Question: how to customise 'autocompletetextview' drop-down background like this image

currently i'm using 'recyclerView'and custom adapter with filterable but i need to visible and hide recyclerview and it manage to hard that's why i finding solution for customise 'autocompletetextview' dropdown background , any help can appreciative,Thank you in advance
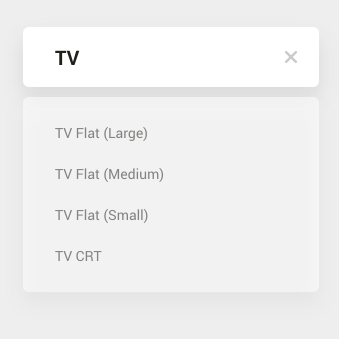
Answer: Here is the relevant code that I used.
The trick to this one is that I had to set my font to both mAutoCompleteTextView and tvAutocompleteListItem in my Activity.
I set the background of mAutoCompleteTextView to be R.drawable.autocomplete_dropdown. In that drawable the important line is
'''
<stroke
android:width="0dip"
android:color="@color/cp_green" />
'''
The radius was set in R.drawable.autocomplete_dropdown like this:
'''
<corners
android:radius="20dip"/>
'''
'''
private void setAutoCompleteListener() {
mAutoCompleteTextView.setDropDownBackgroundDrawable(
mContext.getResources().getDrawable(R.drawable.autocomplete_dropdown));
mAutoCompleteTextView.setAdapter(
new AutoCompleteAdapter(mContext, R.layout.autocomplete_list_item, mLatLng));
mAutoCompleteTextView.setOnItemClickListener(new AdapterView.OnItemClickListener() {
@Override
public void onItemClick(AdapterView<?> adapterView, View view, int i, long l) {
String autoCompleteText = (String) adapterView.getItemAtPosition(i);
mAutoCompleteTextView.setText(autoCompleteText);
initiateSearch();
hideKeyboard();
}
});
mAutoCompleteTextView.addTextChangedListener(new TextWatcher() {
@Override
public void beforeTextChanged(CharSequence charSequence, int i, int i2, int i3) {
}
@Override
public void onTextChanged(CharSequence charSequence, int i, int i2, int i3) {
}
@Override
public void afterTextChanged(Editable editable) {
if (editable.length() > 0) {
mClearTextIcon.setVisibility(View.VISIBLE);
} else {
mClearTextIcon.setVisibility(View.INVISIBLE);
}
}
});
}
public void applyFonts() {
Log.d(TAG, "Applying Fonts.");
FontHelper.applyFont(findViewById(R.id.rlMap), mContext);
font = Font.getInstance(getApplicationContext());
mAutoCompleteTextView.setTypeface(font.mAvenirLTStandardLight);
LayoutInflater inflater = (LayoutInflater) getBaseContext().getSystemService(Context.LAYOUT_INFLATER_SERVICE);
View view = inflater.inflate(R.layout.autocomplete_list_item, null);
TextView tvAutocompleteListItem = (TextView) view.findViewById(R.id.tvAutocompleteListItem);
tvAutocompleteListItem.setTypeface(font.mAvenirLTStandardLight);
}
'''
'''
<?xml version="1.0" encoding="UTF-8"?>
<shape xmlns:android="http://schemas.android.com/apk/res/android">
<solid
android:color="@color/white" />
<stroke
android:width="0dip"
android:color="@color/cp_green" />
<corners
android:radius="20dip"/>
<padding
android:left="25dip"
android:top="10dip"
android:right="25dip"
android:bottom="10dip" />
</shape>
'''
'''
<?xml version="1.0" encoding="utf-8"?>
<TextView xmlns:android="http://schemas.android.com/apk/res/android"
android:layout_width="match_parent"
android:layout_height="wrap_content"
android:background="@color/white"
android:textColor="@color/gray_text"
android:textSize="14sp"
android:layout_marginStart="25dp"
android:layout_marginEnd="25dp"
android:paddingTop="10dp"
android:paddingBottom="10dp"
android:id="@+id/tvAutocompleteListItem"/>
'''
'''
<RelativeLayout
android:layout_width="match_parent"
android:layout_height="wrap_content"
android:background="@drawable/search"
android:id="@+id/search"
android:paddingTop="8dp"
android:paddingBottom="8dp"
android:paddingStart="10dp"
android:paddingEnd="10dp">
<RelativeLayout
android:layout_width="match_parent"
android:layout_height="44dp"
android:background="@drawable/search_bar"
android:id="@+id/search_bar">
<ImageButton
android:layout_width="wrap_content"
android:layout_height="wrap_content"
android:background="@drawable/logo_image"
android:layout_centerVertical="true"
android:layout_marginStart="10dp"
android:layout_marginEnd="0dp"
android:id="@+id/ibLogoImage"
android:contentDescription="@string/logo"/>
<ImageButton
android:layout_width="wrap_content"
android:layout_height="wrap_content"
android:background="@drawable/search_icon"
android:layout_centerVertical="true"
android:layout_marginStart="0dp"
android:layout_marginEnd="15dp"
android:layout_alignParentEnd="true"
android:id="@+id/ibSearch"
android:contentDescription="@string/search_hint"/>
<ImageButton
android:layout_width="wrap_content"
android:layout_height="wrap_content"
android:id="@+id/ibClearText"
android:layout_toStartOf="@id/ibSearch"
android:background="@drawable/clear_text"
android:visibility="invisible"
android:layout_centerVertical="true"
android:layout_marginStart="10dp"
android:layout_marginEnd="20dp"
android:contentDescription="@string/clear" />
<AutoCompleteTextView
android:layout_width="match_parent"
android:layout_height="wrap_content"
android:id="@+id/actvSearch"
android:hint="@string/search_or_enter_address"
android:background="@color/transparent_white"
android:textSize="14sp"
android:textColor="@color/black"
android:completionThreshold="3"
android:focusable="true"
android:focusableInTouchMode="true"
android:layout_centerVertical="true"
android:layout_toEndOf="@id/ibLogoImage"
android:layout_toStartOf="@id/ibClearText"
android:dropDownAnchor="@id/search_bar"
android:dropDownVerticalOffset="10dp" />
</RelativeLayout>
</RelativeLayout>
'''